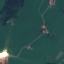
Land use / land cover class: Pasture